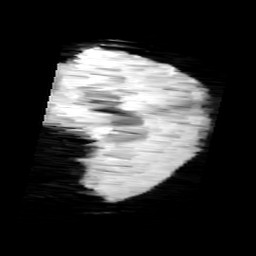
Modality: minIP
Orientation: sagittal
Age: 10
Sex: female
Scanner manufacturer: siemens
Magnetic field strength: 3 T
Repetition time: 0.027 s
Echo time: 0.02 s